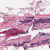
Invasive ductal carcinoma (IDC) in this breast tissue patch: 0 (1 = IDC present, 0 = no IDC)